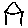
Label: house